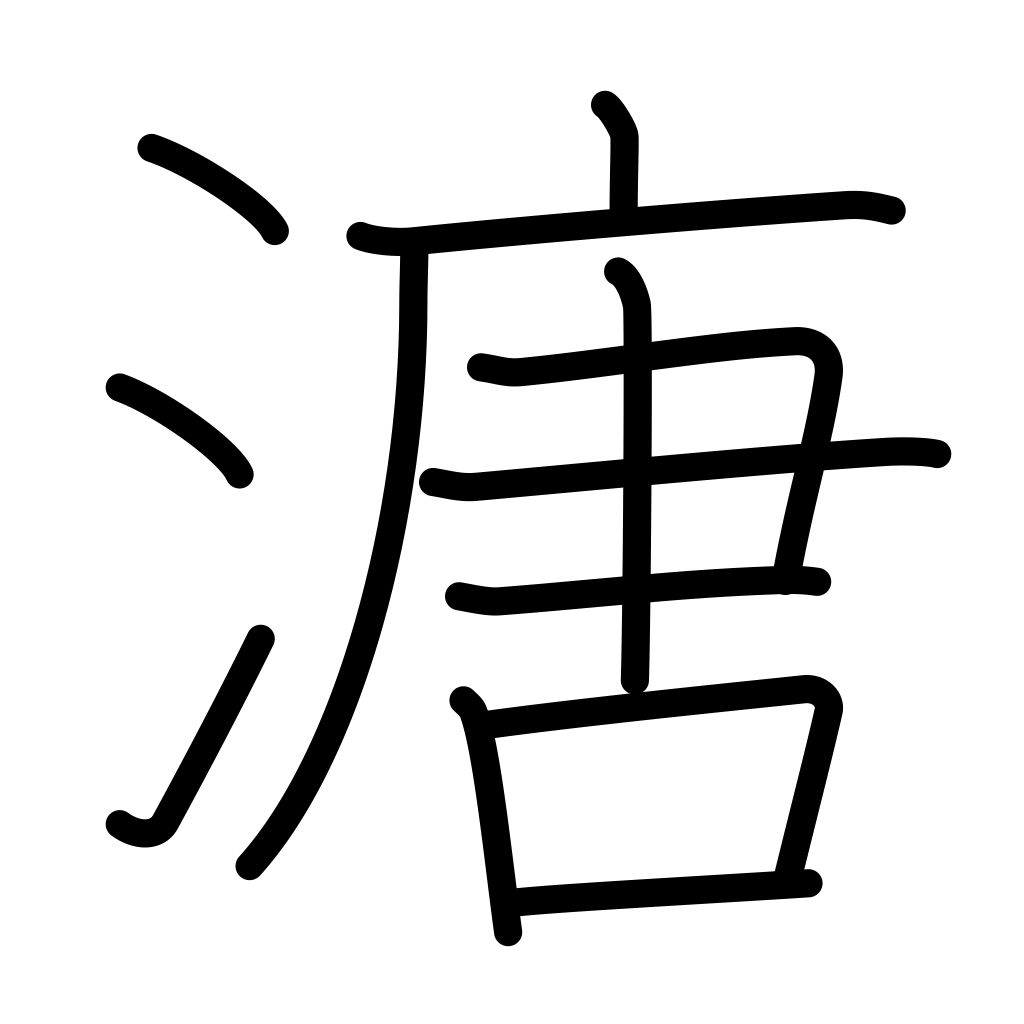
Meaning: mud